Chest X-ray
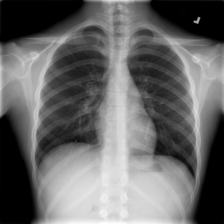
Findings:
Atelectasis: negative
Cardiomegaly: negative
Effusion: negative
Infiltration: negative
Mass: negative
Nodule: negative
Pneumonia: negative
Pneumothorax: negative
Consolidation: negative
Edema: negative
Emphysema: negative
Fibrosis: negative
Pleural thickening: negative
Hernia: negative